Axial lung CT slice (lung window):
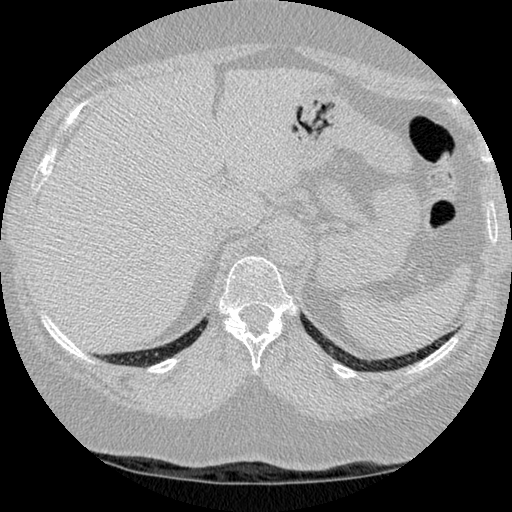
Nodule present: no